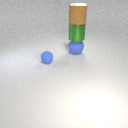
large brown rubber cylinder above large blue rubber sphere